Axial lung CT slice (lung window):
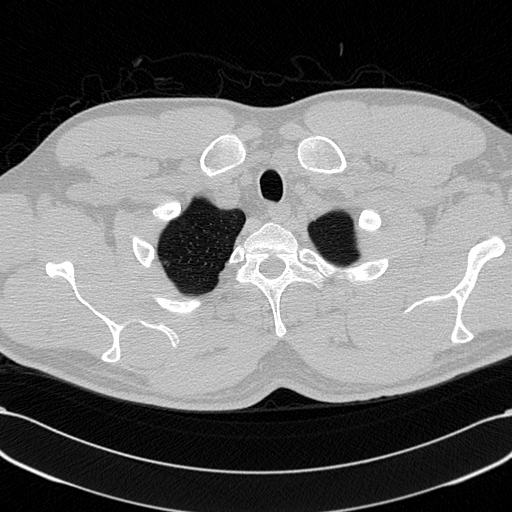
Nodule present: no